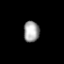
Tissue: prostate
Cell type: T cells
Senescence score: 0.8122
Nuclear area (px): 321
Mean DAPI intensity: 163.053